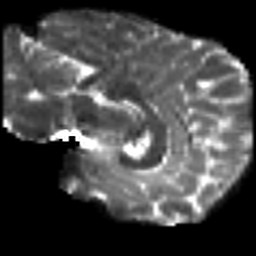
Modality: T2w
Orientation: sagittal
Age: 25
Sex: male
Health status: ill
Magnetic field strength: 3 T
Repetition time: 8.4 s
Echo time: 0.0926 s